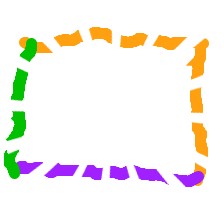
Shape: rectangle